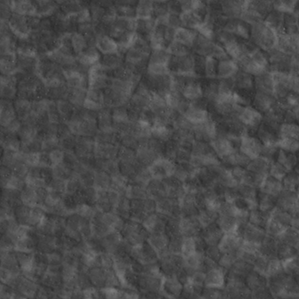
Label: non_frost